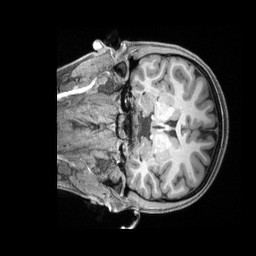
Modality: T1w
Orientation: coronal
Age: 23
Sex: female
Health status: healthy
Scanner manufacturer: siemens
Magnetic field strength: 3 T
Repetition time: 2.4 s
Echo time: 0.00228 s